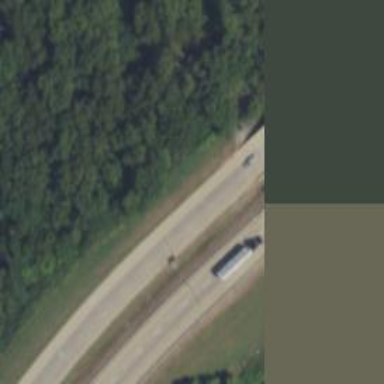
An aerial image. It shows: Bridge over trunk highway expressway.